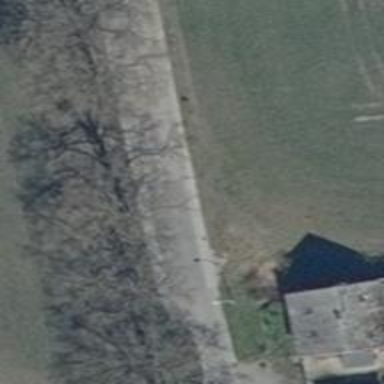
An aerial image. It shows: Tertiary road with concrete surface.